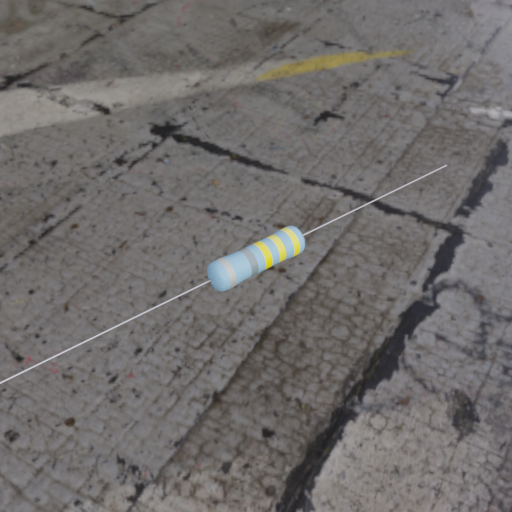
Resistor colour bands (in order): silver, gray, yellow, yellow, yellow